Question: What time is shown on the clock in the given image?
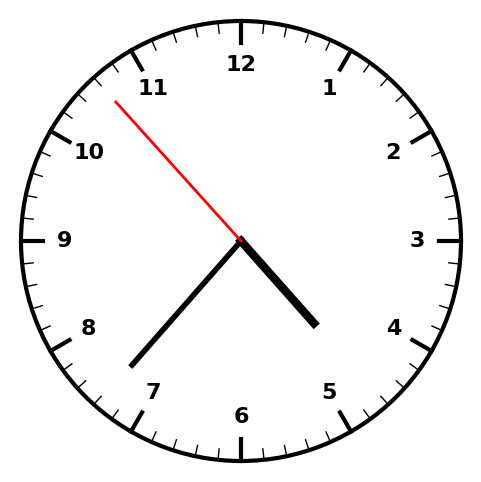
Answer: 04:36:53